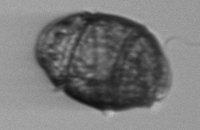
Label: Margalefidinium